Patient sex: M
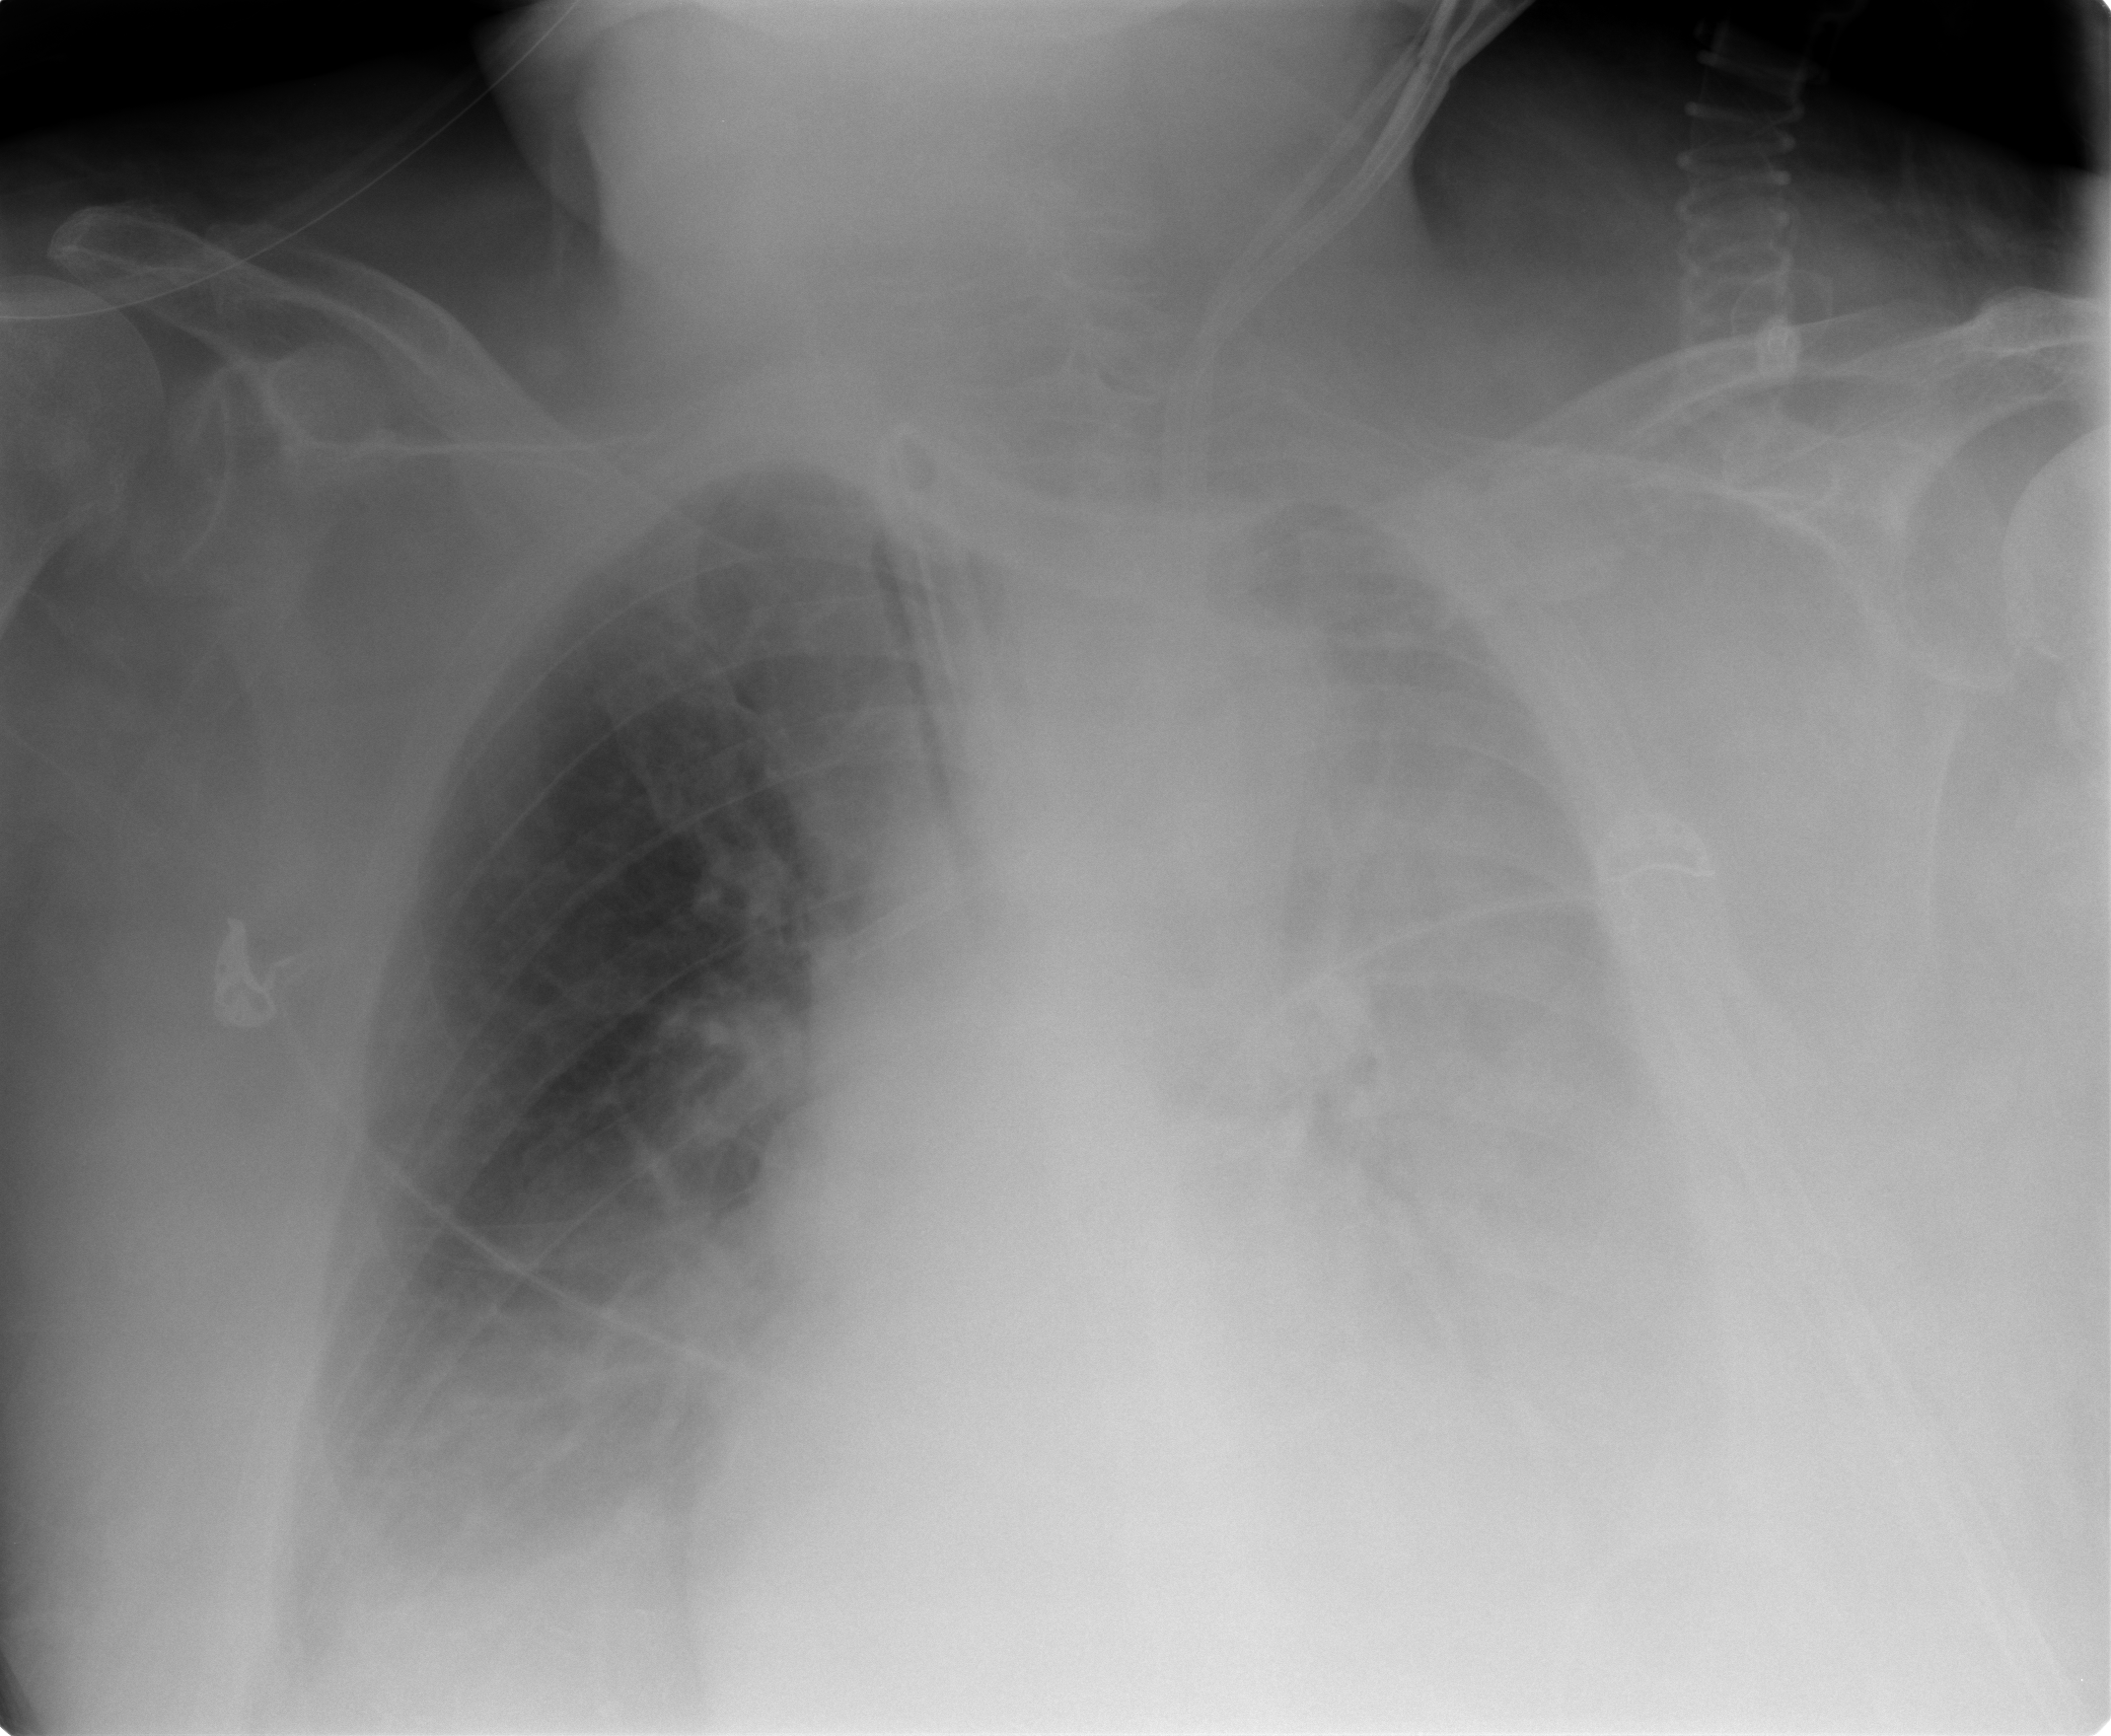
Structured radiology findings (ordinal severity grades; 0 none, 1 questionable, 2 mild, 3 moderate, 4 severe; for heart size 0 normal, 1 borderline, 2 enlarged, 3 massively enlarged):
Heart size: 0
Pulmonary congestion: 2
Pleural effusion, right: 3
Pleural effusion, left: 4
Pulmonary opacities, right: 0
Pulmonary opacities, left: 0
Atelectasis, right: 3
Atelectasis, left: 3